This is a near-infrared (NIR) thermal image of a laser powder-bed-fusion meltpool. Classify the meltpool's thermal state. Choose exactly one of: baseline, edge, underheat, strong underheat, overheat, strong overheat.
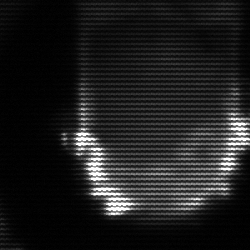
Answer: baseline